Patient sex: F
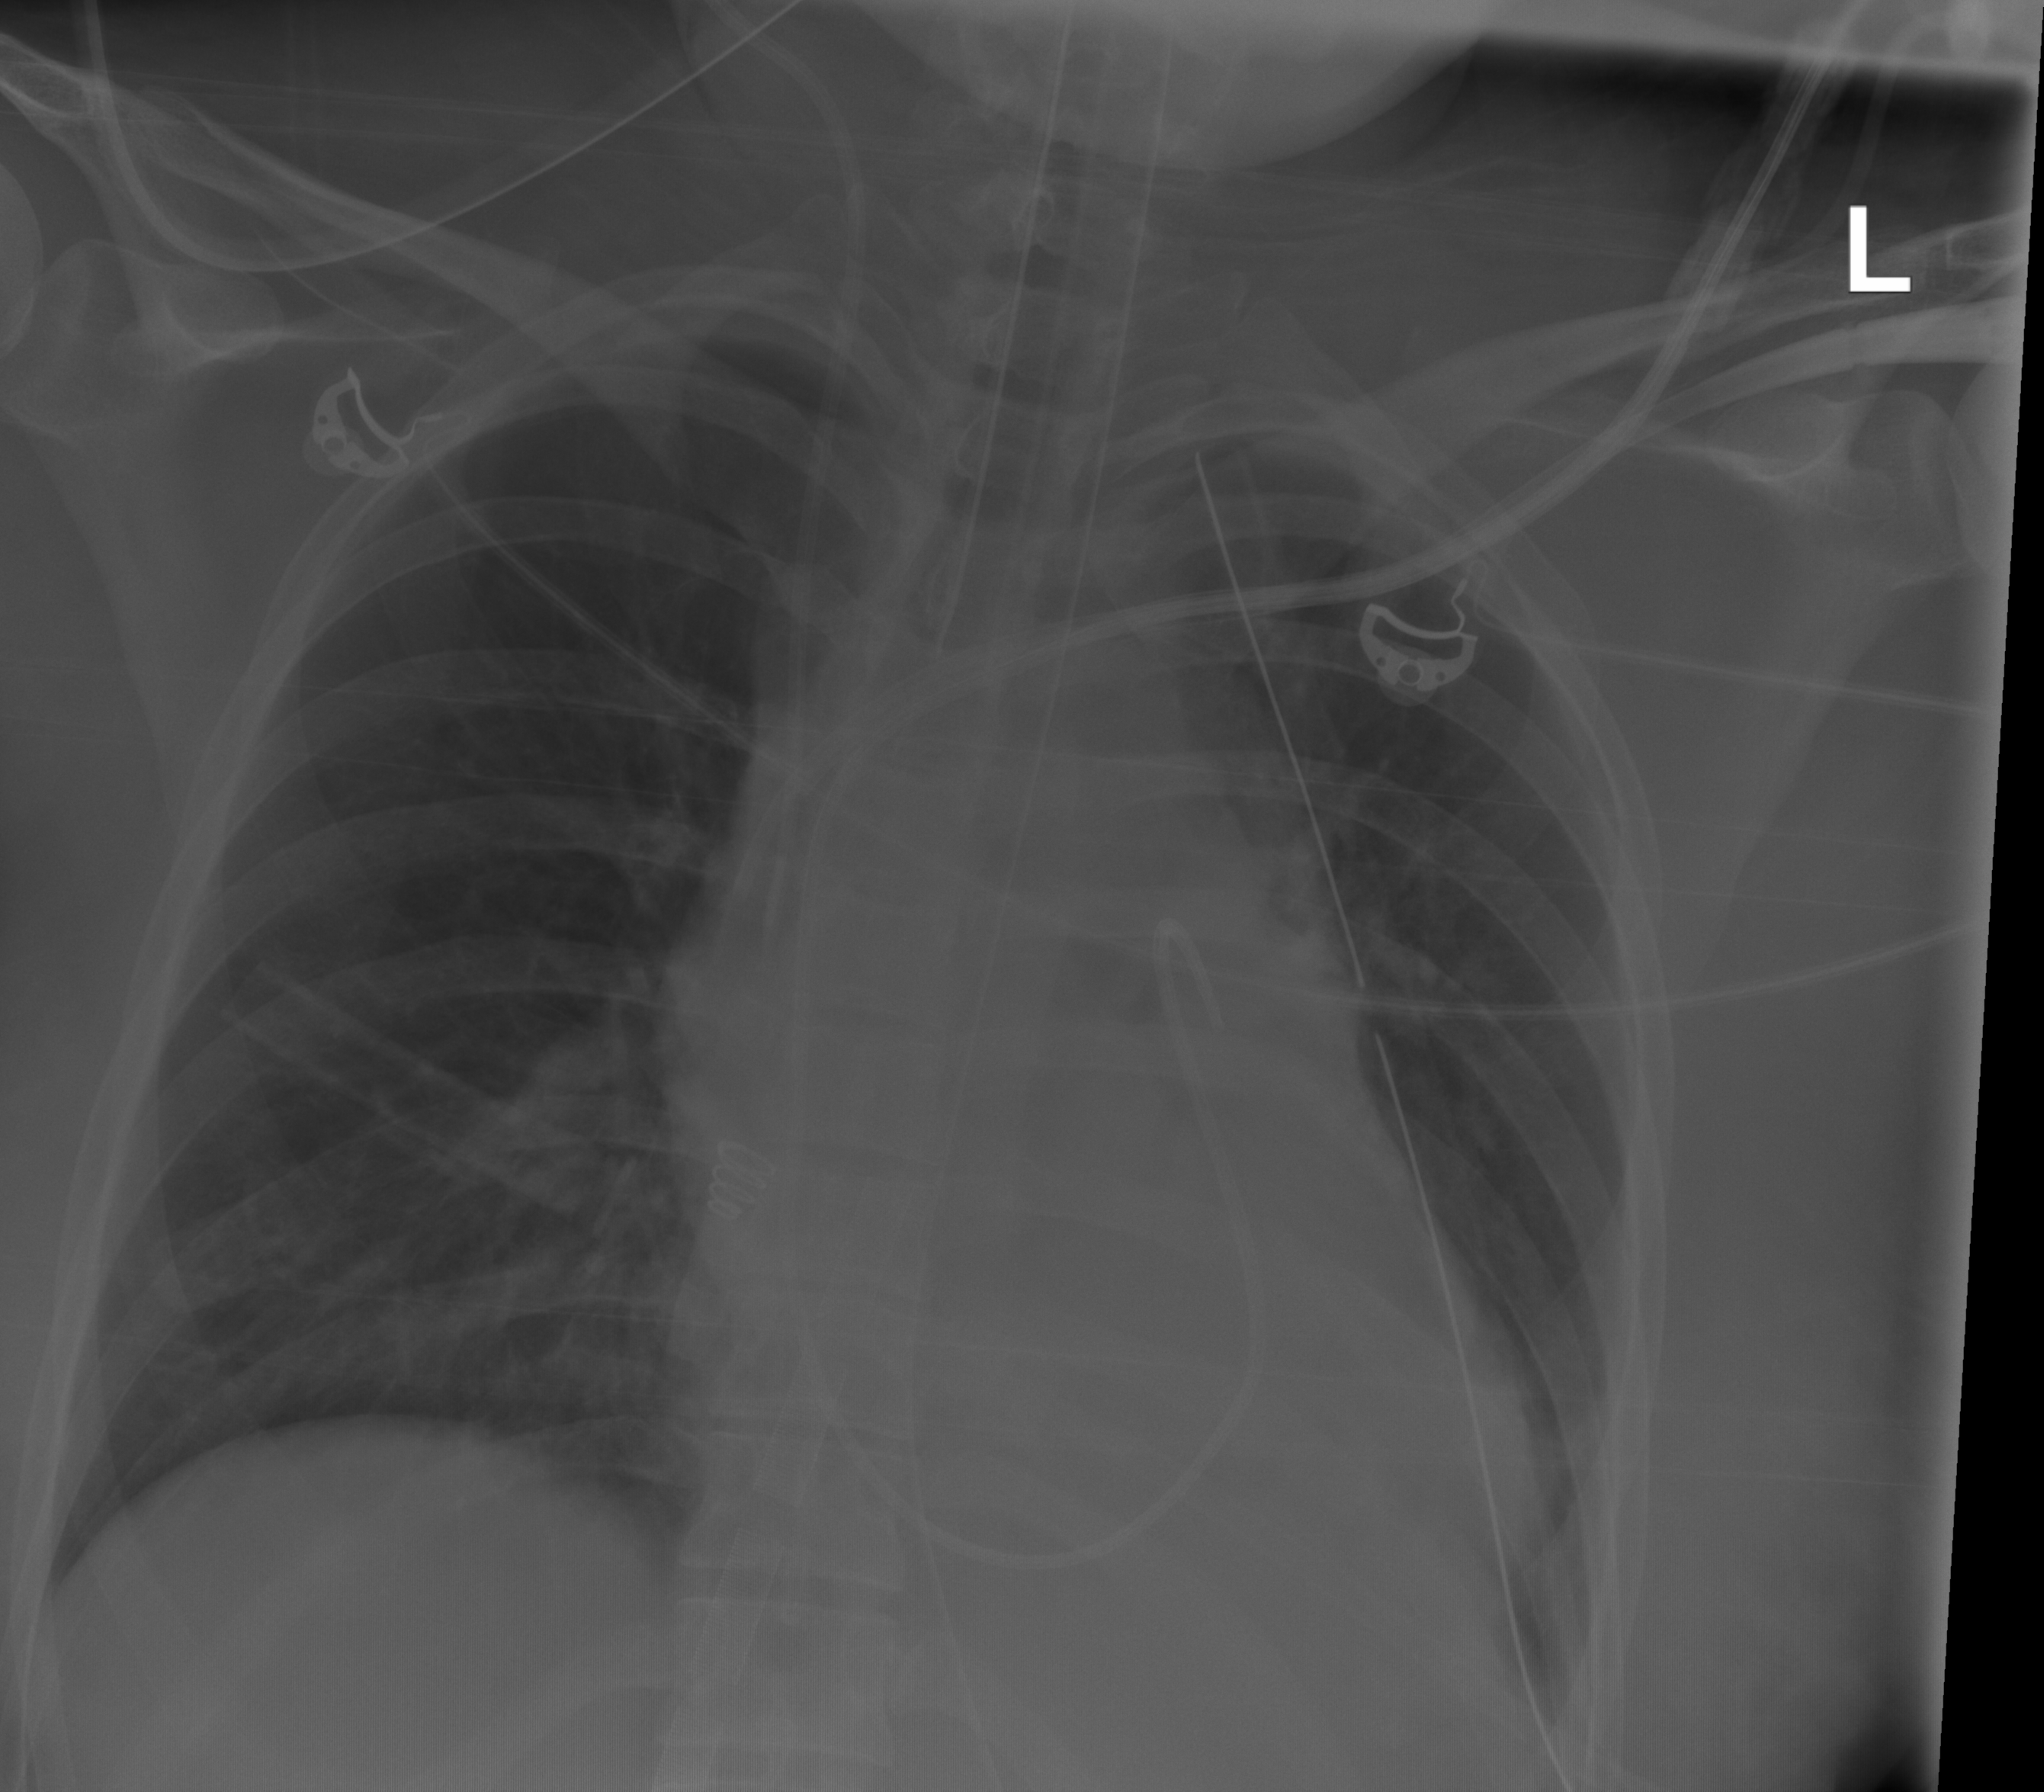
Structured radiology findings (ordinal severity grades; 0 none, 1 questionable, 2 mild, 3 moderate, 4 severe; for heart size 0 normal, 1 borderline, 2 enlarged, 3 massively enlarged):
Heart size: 2
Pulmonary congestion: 0
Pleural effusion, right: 0
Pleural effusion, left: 2
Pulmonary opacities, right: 0
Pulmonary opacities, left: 0
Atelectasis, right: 0
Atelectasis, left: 2